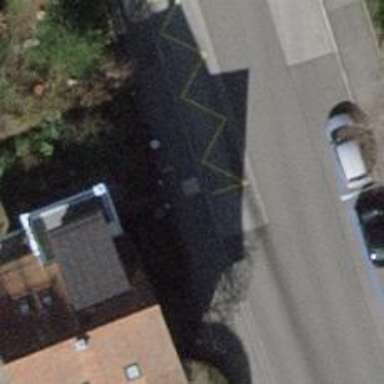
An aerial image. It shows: Bus stop with platform for public transport.